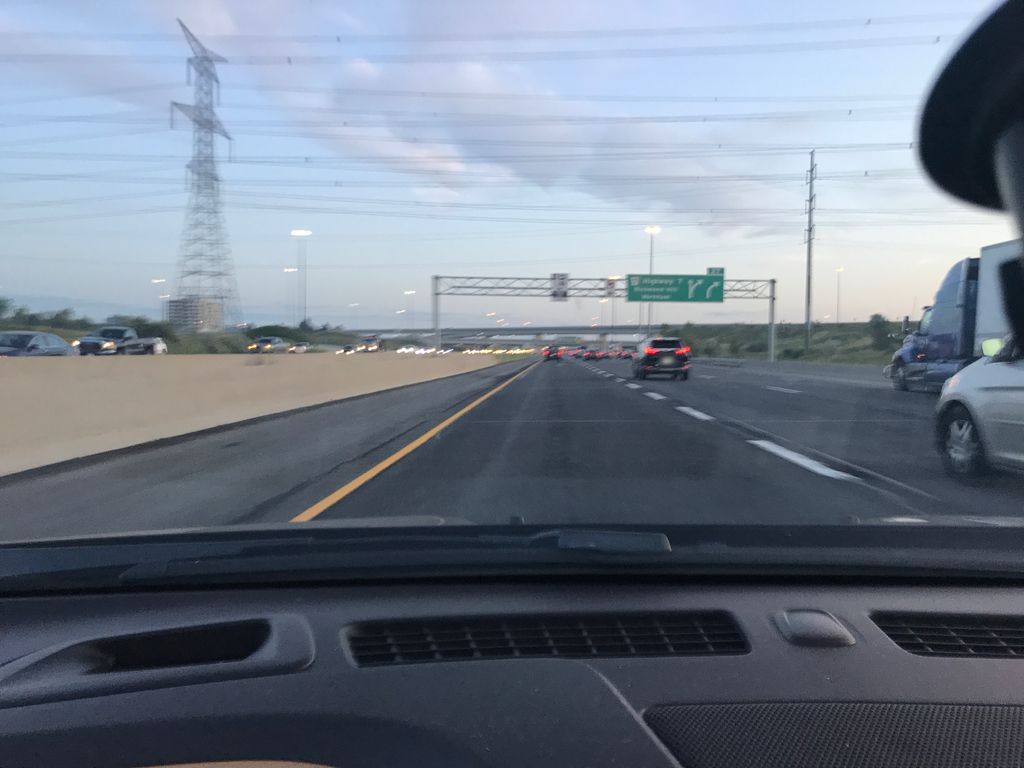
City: toronto